Interaction volume radius: 5 \u00c5
Interaction volume height: 20 \u00c5
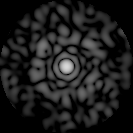
Disorder parameter: 0.8807